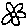
Label: flower